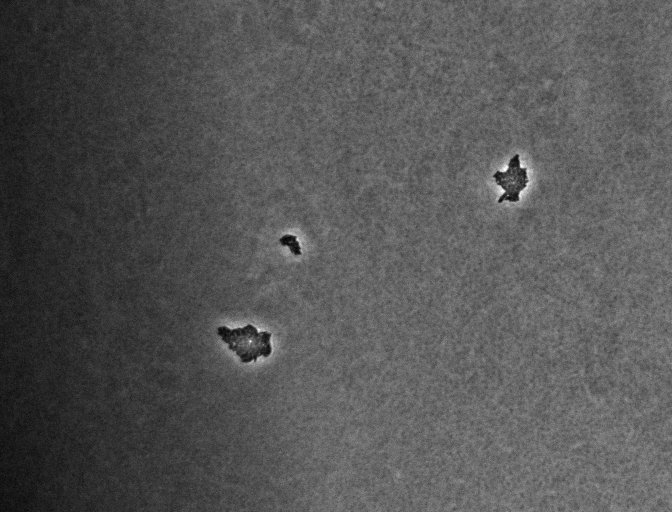
Phase contrast microscopy, 20x objective, 3 h incubation